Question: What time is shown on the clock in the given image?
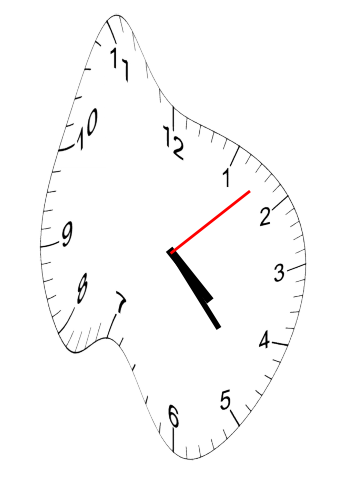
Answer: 04:23:08